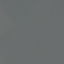
Label: SeaLake